Question: Hi i'm trying to convert this line to get list of people active over todays date but cannot get it to work
'''
adapter.SelectCommand = New SqlCommand( _
"select * from klijent where convert(varchar,convert(datetime,replace('" & DateTimeUgovora.Value.ToString & "','#','')),111) >= convert(varchar,getdate(),111)", myConn)
'''
error is conversion of varchar data type to a datetime data type resulted in an out-of-range value.
my string that I get from front is
"29.11.2013. 19:41:08"
I searched everywhere and cannot find the answer please help
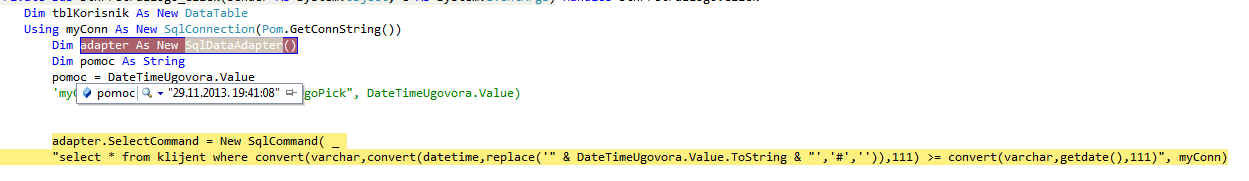
Answer: I just created a quick console application with the string mention by you. This may be helpful.
'''
Imports System.Globalization
Module Module1
Sub Main()
Dim myDateString As String = "29.11.2013. 19:41:08"
myDateString = myDateString.Replace(".", "")
Dim myDate As DateTime = DateTime.ParseExact(myDateString, "ddMMyyyy HH:mm:ss", CultureInfo.InvariantCulture)
Console.WriteLine(myDate.ToString())
Console.ReadLine()
End Sub
End Module
'''
I created a quick module for tsql as well, maybe it will help:
'''
Declare @dt varchar(20)
set @dt = '29.11.2013. 19:41:08'
select convert(datetime, Replace(@dt, '. ', ' '), 103)
'''